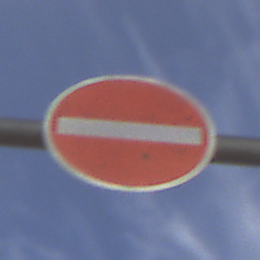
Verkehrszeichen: VerbotDerEinfahrt
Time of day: MorningAfternoon
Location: Outdoor (Suburban)
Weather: PartlyCloudy
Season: NotSpecified
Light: Natural